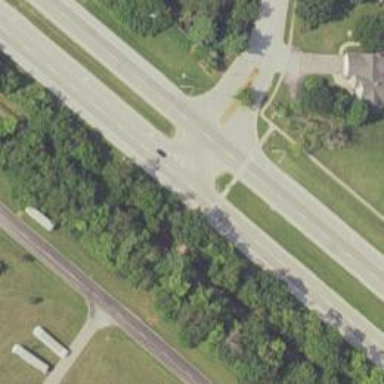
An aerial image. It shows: Asphalt cycleway with uncontrolled crossing.